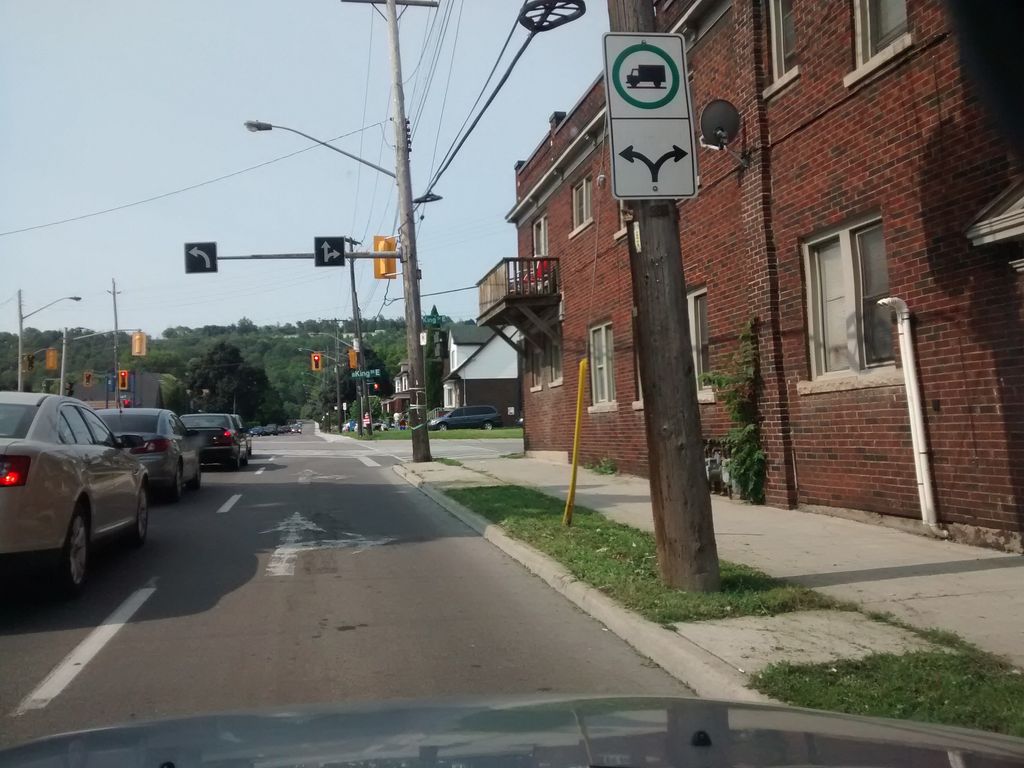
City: hamilton